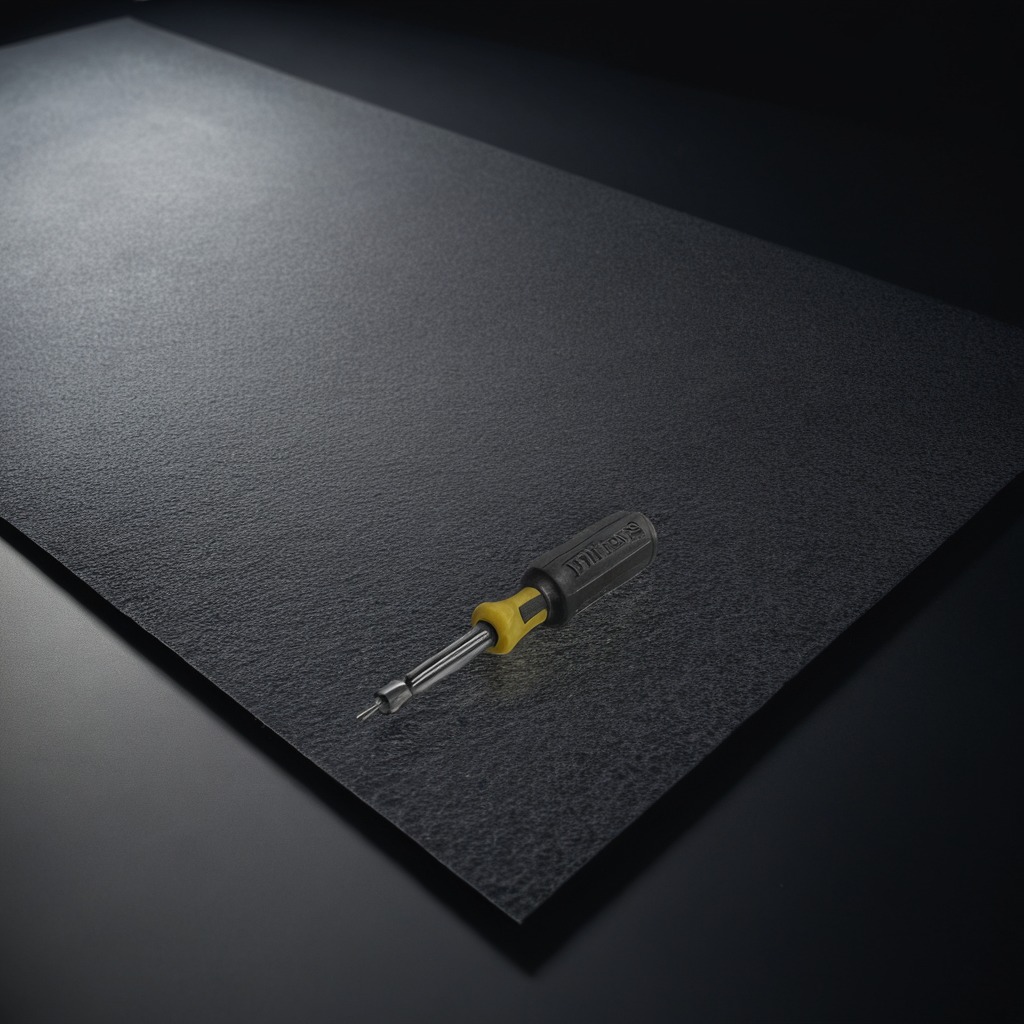
A screwdriver lies on a clean granite tabletop covered with a black rubber mat inside a workshop at night dim ambient light soft shadows worn but beneath the mat.